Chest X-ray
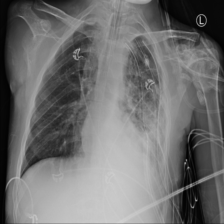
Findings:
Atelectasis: negative
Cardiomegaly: negative
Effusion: negative
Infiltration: negative
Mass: negative
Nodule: negative
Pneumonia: negative
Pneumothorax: negative
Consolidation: negative
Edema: negative
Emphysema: negative
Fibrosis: negative
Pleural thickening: negative
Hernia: negative